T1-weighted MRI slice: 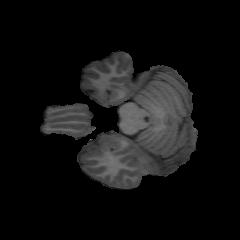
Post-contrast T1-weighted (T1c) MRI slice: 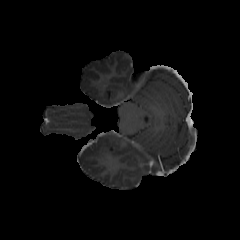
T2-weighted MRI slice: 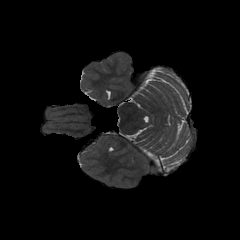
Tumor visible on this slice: no